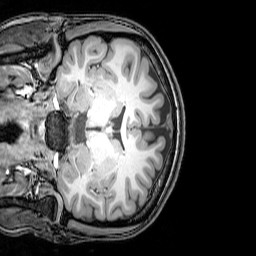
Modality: T1w
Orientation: coronal
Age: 20
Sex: female
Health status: healthy
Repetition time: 0.081 s
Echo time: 0.037 s